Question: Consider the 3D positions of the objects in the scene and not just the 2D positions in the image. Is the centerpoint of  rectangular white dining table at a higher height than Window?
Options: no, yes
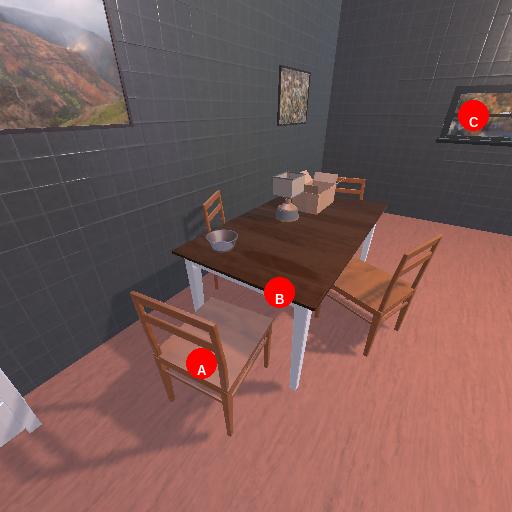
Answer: no